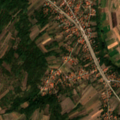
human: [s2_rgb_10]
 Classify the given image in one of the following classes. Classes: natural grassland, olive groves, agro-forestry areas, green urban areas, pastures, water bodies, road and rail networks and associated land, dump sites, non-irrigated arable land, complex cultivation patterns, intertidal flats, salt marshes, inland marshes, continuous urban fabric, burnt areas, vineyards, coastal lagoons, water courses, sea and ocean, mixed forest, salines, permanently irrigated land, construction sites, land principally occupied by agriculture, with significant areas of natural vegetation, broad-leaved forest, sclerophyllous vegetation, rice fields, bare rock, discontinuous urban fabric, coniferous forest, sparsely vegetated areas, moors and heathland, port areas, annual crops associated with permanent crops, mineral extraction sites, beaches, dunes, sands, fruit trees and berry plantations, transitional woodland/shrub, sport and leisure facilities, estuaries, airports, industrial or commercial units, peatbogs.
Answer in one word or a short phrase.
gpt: discontinuous urban fabric, non-irrigated arable land, land principally occupied by agriculture, with significant areas of natural vegetation, broad-leaved forest, transitional woodland/shrub